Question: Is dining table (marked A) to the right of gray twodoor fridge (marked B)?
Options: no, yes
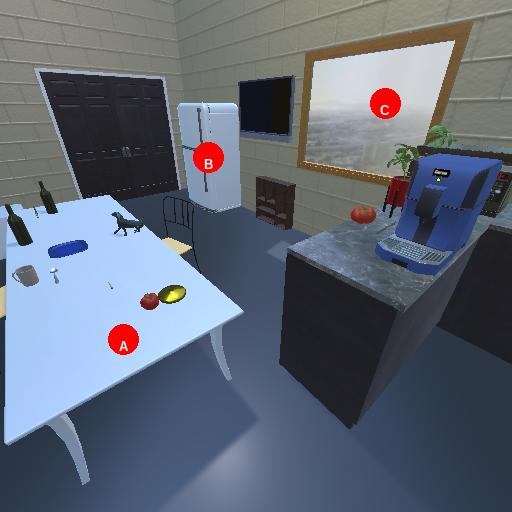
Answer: no